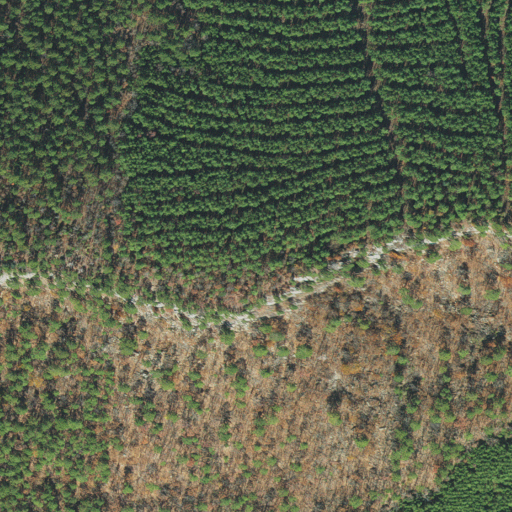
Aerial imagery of ridge(s) in Arkansas named Rose Creek Mountain containing evergreen forest, deciduous forest, mixed forest, and shrub